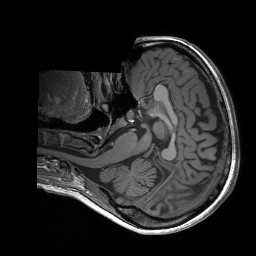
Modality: T1w
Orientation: axial
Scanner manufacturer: siemens
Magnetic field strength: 3 T